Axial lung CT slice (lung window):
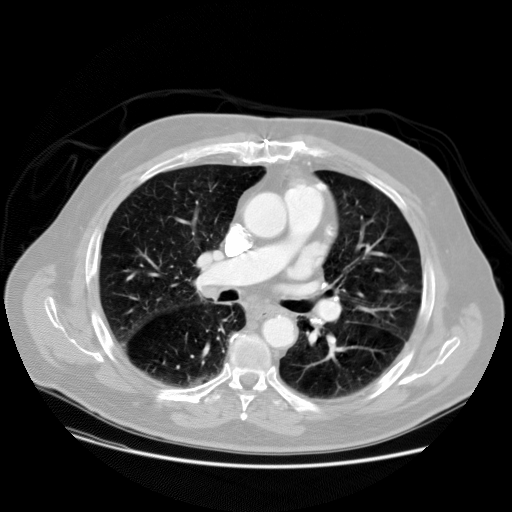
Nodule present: no